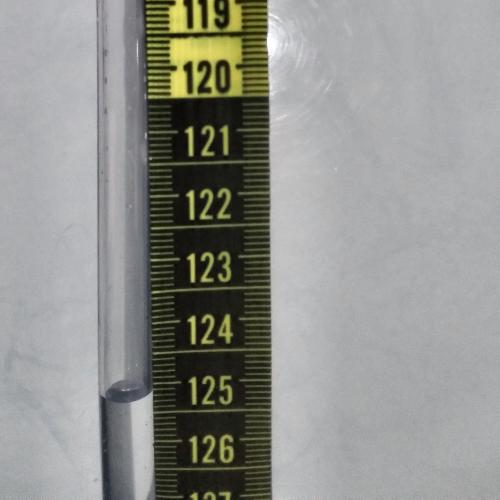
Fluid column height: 125.1 cm